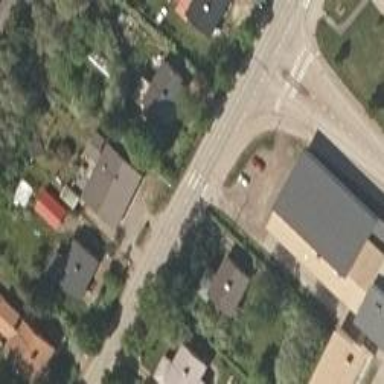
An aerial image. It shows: Crossing on the road.